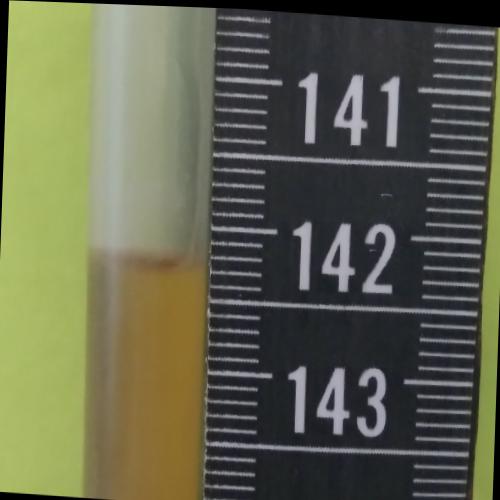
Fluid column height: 142.3 cm